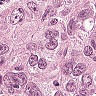
Metastatic tissue present: yes